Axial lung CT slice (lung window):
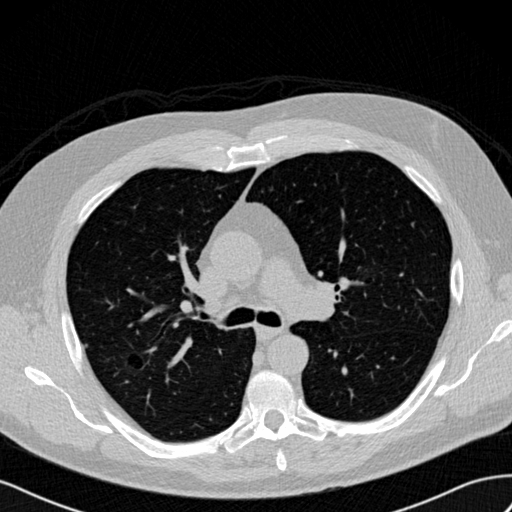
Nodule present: no